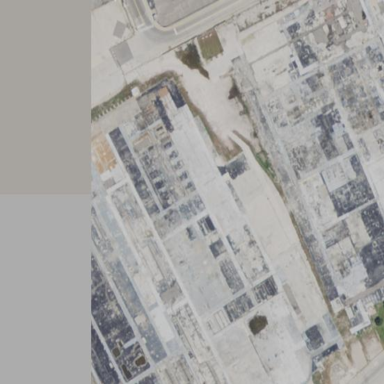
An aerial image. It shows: Brownfield site.